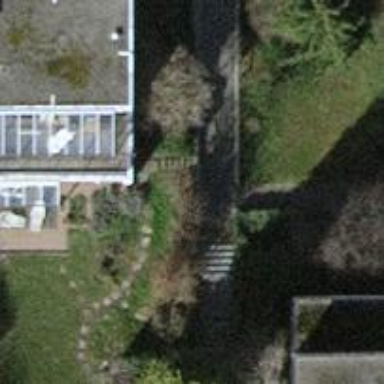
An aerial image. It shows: Terrace building.